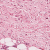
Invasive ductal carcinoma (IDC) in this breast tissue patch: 1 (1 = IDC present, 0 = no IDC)